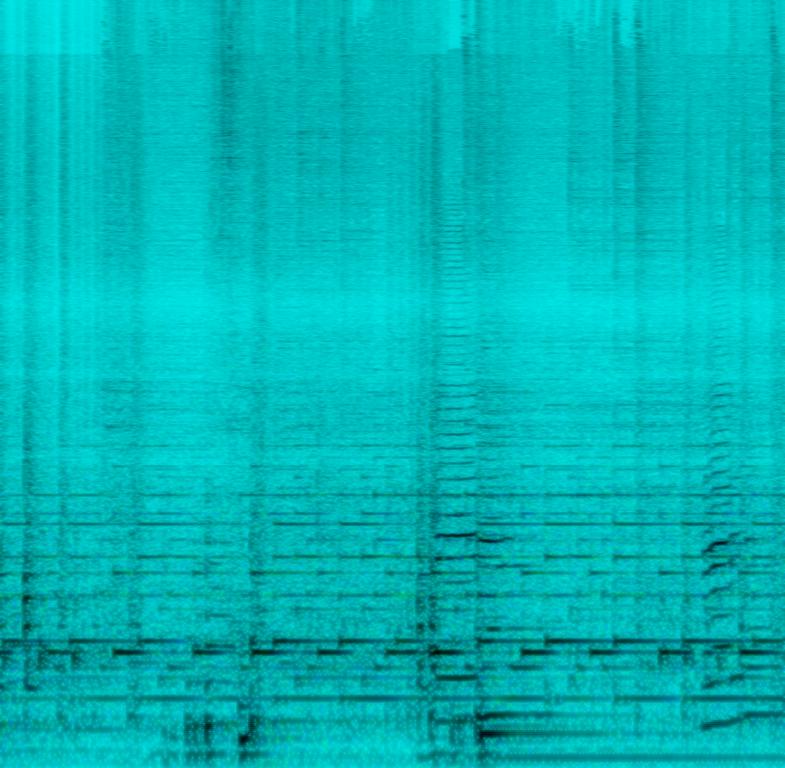
This song contains a fast and silent jazz drum rhythm with a fast groove on the ride. Someone is playing an arpeggio melody on an acoustic piano in the midrange, adding a little melody on top being played in the upper register. A upright bass is playing a walking bassline. A saxophone is playing the main melody. This song may be playing live as a concert.